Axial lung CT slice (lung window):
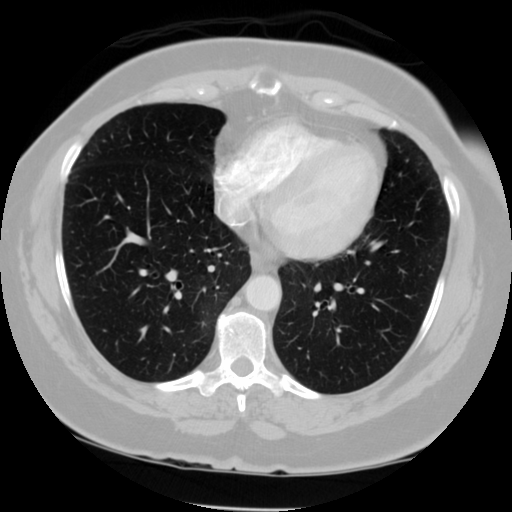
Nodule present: no